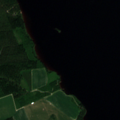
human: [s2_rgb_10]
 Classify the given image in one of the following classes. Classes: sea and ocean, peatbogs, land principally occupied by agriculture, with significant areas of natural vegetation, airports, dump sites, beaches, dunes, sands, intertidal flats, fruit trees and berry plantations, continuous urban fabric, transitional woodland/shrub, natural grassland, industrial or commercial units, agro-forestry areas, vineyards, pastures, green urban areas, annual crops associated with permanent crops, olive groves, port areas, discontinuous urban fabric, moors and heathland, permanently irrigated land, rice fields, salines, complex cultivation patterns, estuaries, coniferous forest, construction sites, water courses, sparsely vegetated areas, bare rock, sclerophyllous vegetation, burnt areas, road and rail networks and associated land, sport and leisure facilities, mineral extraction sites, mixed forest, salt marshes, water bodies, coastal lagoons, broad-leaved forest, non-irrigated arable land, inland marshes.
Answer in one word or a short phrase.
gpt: land principally occupied by agriculture, with significant areas of natural vegetation, coniferous forest, water bodies